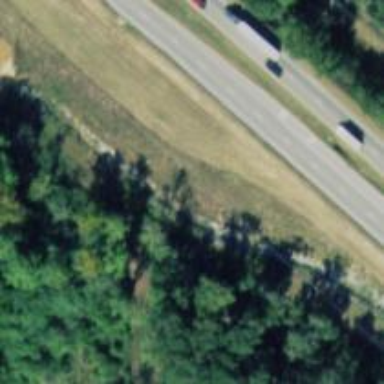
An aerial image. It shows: Culvert tunnel.